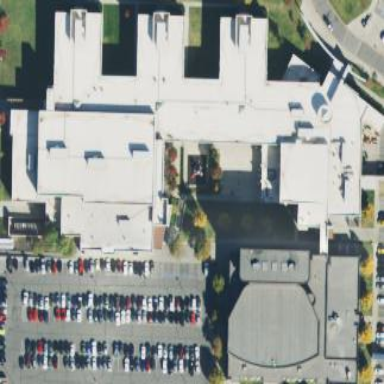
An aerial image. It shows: School building.